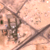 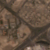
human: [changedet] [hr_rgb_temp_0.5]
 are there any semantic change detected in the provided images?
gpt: The intersection has been extended.